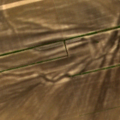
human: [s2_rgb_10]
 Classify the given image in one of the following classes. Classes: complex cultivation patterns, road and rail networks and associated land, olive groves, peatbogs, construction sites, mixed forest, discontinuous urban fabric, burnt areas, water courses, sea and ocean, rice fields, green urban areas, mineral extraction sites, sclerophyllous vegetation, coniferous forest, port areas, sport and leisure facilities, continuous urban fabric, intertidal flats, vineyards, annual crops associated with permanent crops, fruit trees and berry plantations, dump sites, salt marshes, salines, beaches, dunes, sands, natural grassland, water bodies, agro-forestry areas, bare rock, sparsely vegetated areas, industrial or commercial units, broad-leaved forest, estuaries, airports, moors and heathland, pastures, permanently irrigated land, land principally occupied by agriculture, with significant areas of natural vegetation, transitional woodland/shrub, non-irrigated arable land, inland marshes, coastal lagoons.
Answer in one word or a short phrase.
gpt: non-irrigated arable land